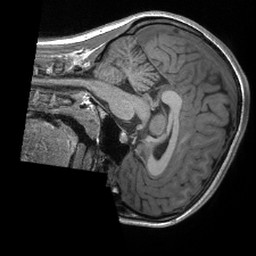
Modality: T1w
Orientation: sagittal
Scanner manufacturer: siemens
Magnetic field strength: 3 T
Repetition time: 2.4 s
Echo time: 0.00213 s